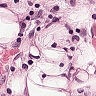
Metastatic tissue present: yes